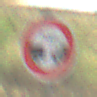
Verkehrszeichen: VerbotUnterschreitenMindestabstand
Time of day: Midday
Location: Outdoor (Nature)
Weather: PartlyCloudy
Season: Autumn
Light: Natural